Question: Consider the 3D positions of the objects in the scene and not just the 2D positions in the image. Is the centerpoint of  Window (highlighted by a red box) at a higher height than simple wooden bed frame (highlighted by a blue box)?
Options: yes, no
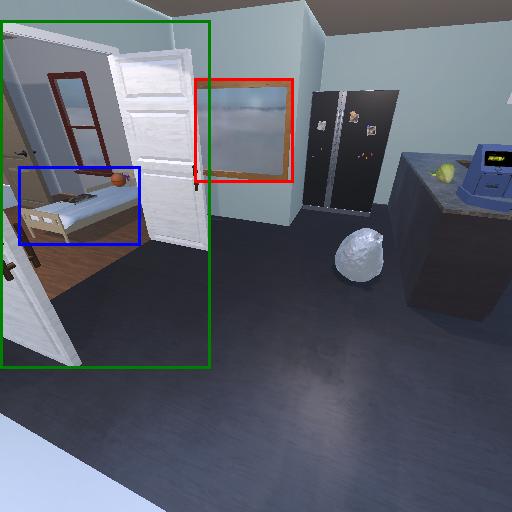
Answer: yes